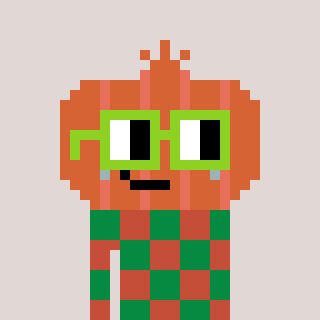
a pixel art character with square light green glasses, a onion-shaped head and a rust-colored body on a warm background